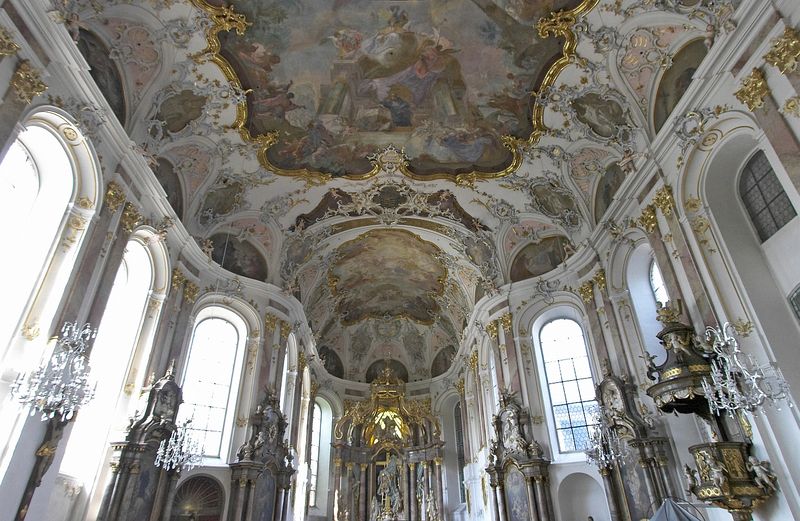
Titel: Augustinerkirche (Seminarkirche) in Mainz
Standort: Mainz, Augustinerst. 40 (EU - D - RP)
Schlagwörter: gemälde, weiß, menschen, fenster, hell, licht, pastell, schmuck, säulen, architektur, barock, bild, kirche, gold, reich, decke, innen, rokoko, engel, pilaster, saal, rundbogen, kuppel, glanz, dekor, ornamente, kronleuchter, stuck, edel, strahlen, altar, langhaus, kapitell, kanzel, chor, kapelle, deckengemälde, fresko, wandbild, sakral, sakralbau, nischen, bogenfenster, schalldeckel, deckenfresko, licjt, vierzierung, durchflutet, chro